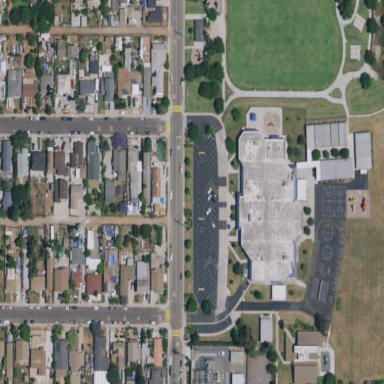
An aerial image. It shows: School.